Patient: sex M, age 69
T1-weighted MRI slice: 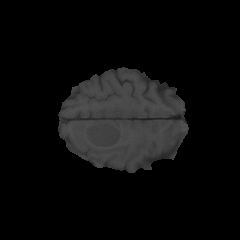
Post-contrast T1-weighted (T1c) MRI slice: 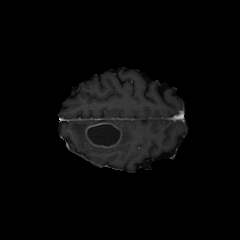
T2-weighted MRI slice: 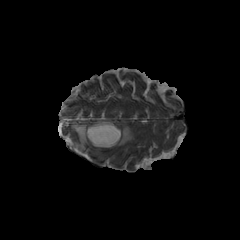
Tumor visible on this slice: yes
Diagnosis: Glioblastoma, IDH-wildtype
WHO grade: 4